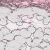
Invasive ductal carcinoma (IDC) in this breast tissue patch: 0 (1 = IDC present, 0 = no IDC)